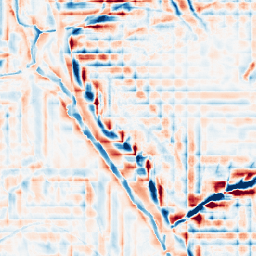
Category: wavelet
Decomposition family: wavelet_dwt
Decomposition parameters: wavelet: db2
level: 4
Upsampling method: regularized
Upsampling parameters: scale: 2
lambda_reg: 0.001
Upsampling scale: 2